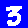
Digit: 3